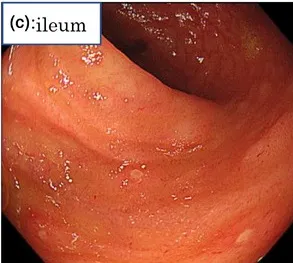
(c, d) After treatment with colchicine, the symptoms improved, and endoscopy revealed multiple villous lesions in the small intestine and improvement in the erythema and rough mucosa previously observed throughout the colon.
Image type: endoscopy (gi_endoscopy)